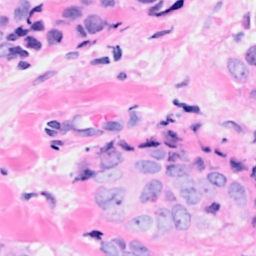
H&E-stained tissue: Breast